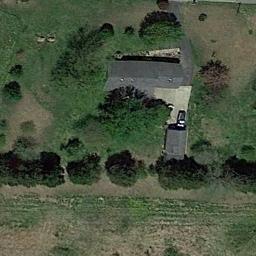
Label: residential